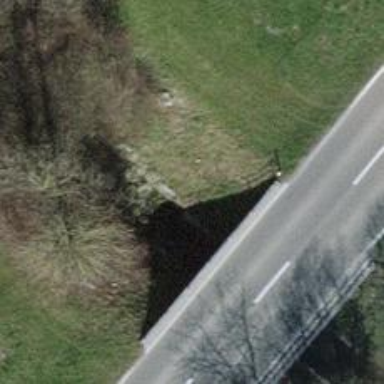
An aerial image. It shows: Culvert tunnel.